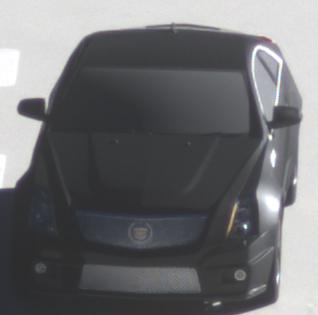
Make: Cadillac
Model: CTS-V
Detailed model: CTS-V (II) Limousine
Model produced from: 2008/11
Model produced until: 2010/12
Doors: 4
Color: black
Road condition: dry road
Daytime: morning or afternoon
Contrast: high contrast